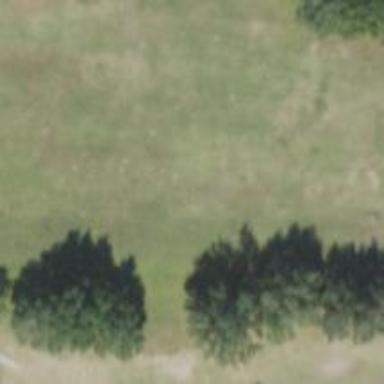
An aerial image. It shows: Golf fairway surrounded by grass.